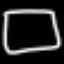
Label: square